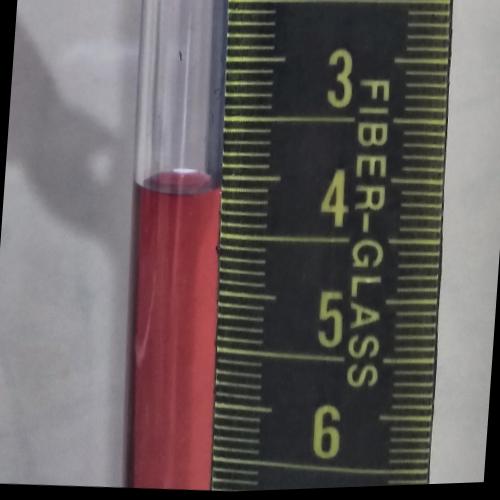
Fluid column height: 4.1 cm